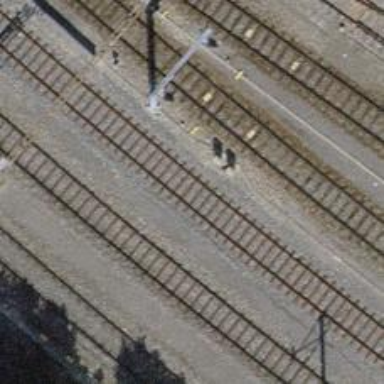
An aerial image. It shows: Railway yard with one track in service.